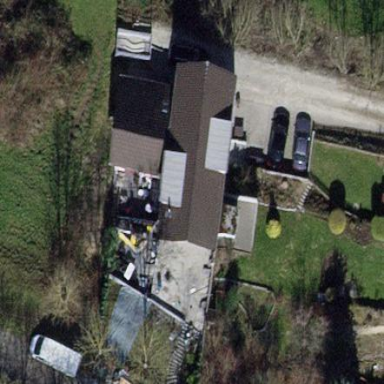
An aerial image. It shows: Building with tiled roof.